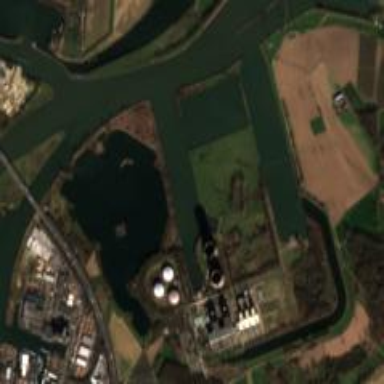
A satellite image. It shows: Industrial power plant with the landuse set as industrial.